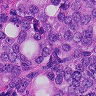
Metastatic tissue present: yes